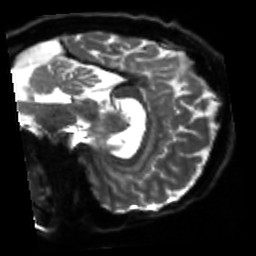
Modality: sbref
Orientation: sagittal
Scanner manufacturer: siemens
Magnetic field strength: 3 T
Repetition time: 4 s
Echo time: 0.0594 s